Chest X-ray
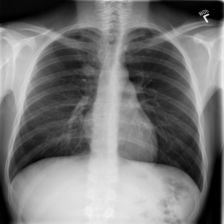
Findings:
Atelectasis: negative
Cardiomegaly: negative
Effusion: negative
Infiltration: negative
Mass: negative
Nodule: negative
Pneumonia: negative
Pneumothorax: negative
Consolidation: negative
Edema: negative
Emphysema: negative
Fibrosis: negative
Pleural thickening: negative
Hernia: negative